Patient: sex M, age 32
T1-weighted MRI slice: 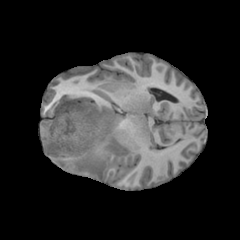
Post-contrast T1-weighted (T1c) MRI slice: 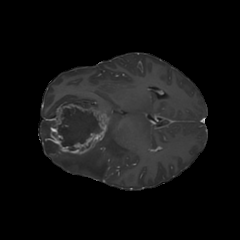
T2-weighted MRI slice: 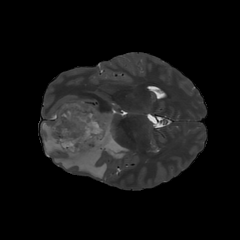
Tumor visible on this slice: yes
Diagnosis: Glioblastoma, IDH-wildtype
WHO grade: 4